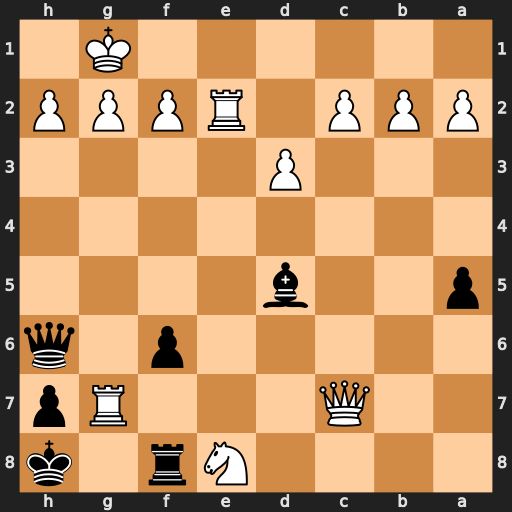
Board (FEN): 4Nr1k/2Q3Rp/5p1q/p2b4/8/3P4/PPP1RPPP/6K1
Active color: b
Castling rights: -
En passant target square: -
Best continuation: Qc1+ Re1 Qxe1#